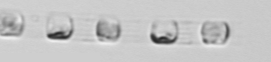
Label: Skeletonema